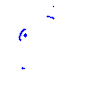
Particle: proton